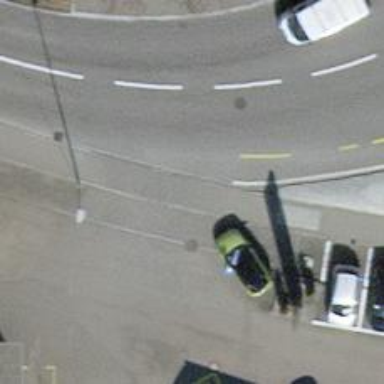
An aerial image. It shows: Sidewalk.